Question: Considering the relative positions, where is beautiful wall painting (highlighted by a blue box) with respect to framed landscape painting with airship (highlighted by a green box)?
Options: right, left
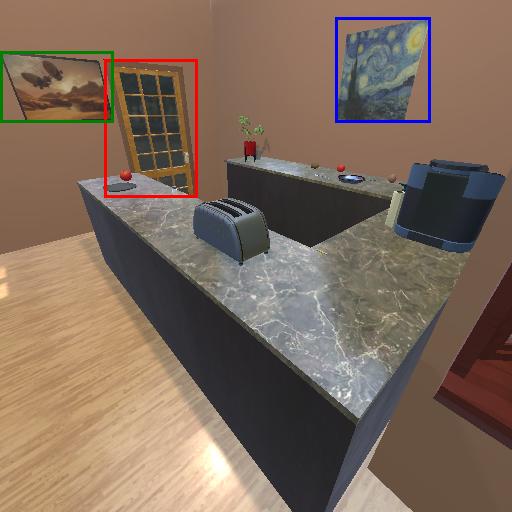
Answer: right